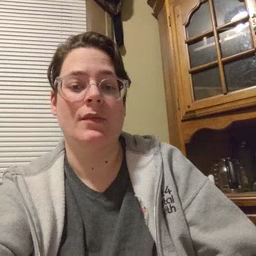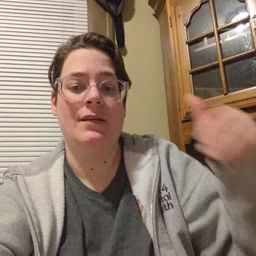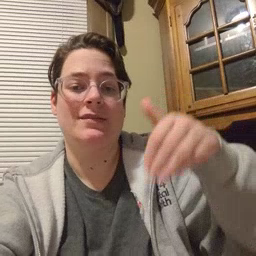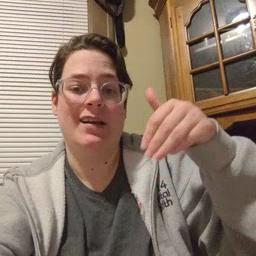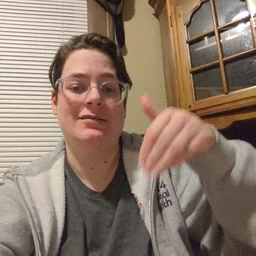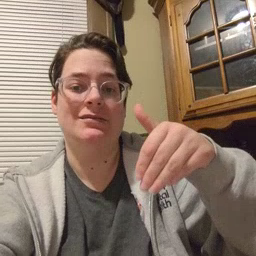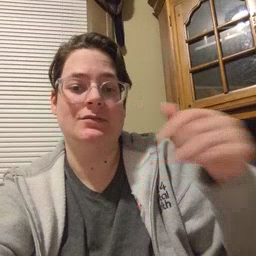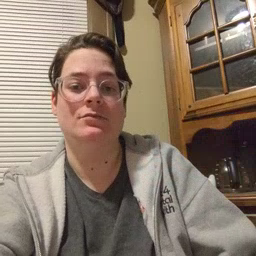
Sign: night